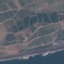
Land use / land cover: PermanentCrop